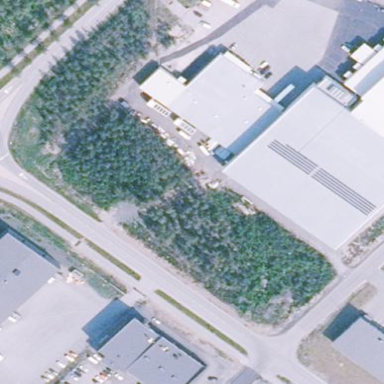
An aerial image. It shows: Warehouse.